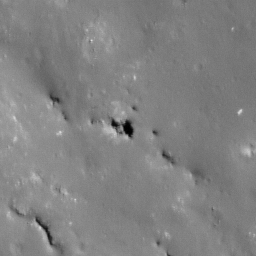
Pit: Oday 1
Host crater: Oday
Host type: impact_melt
Lunar coordinates: latitude -30.969, longitude 158.053